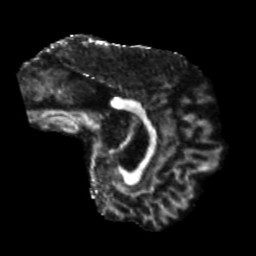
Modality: FA
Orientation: sagittal
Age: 58
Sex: male
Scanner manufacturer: siemens
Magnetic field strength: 3 T
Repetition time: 5.25 s
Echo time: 0.08 s